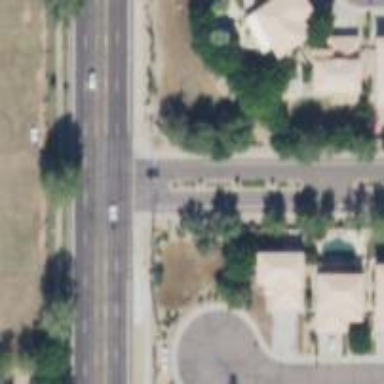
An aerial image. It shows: Solid stop line on the road.